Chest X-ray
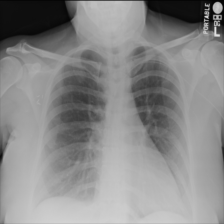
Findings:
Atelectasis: negative
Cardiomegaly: negative
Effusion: negative
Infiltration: negative
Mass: negative
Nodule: negative
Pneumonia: negative
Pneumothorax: negative
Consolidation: negative
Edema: negative
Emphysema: negative
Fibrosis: negative
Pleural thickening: negative
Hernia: negative